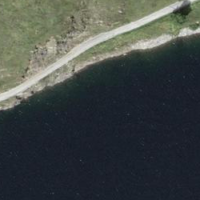
EUNIS habitat code: 14
Species observed at this site:
Arctostaphylos uva-ursi